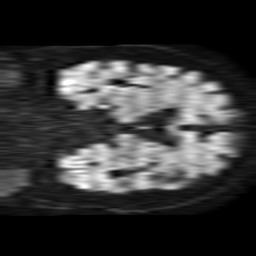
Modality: TRACE
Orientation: coronal
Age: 62
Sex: male
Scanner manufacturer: philips
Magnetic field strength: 1.5 T
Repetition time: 3.4 s
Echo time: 0.06899 s